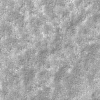
Atmospheric dust classification: not_dusty